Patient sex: M
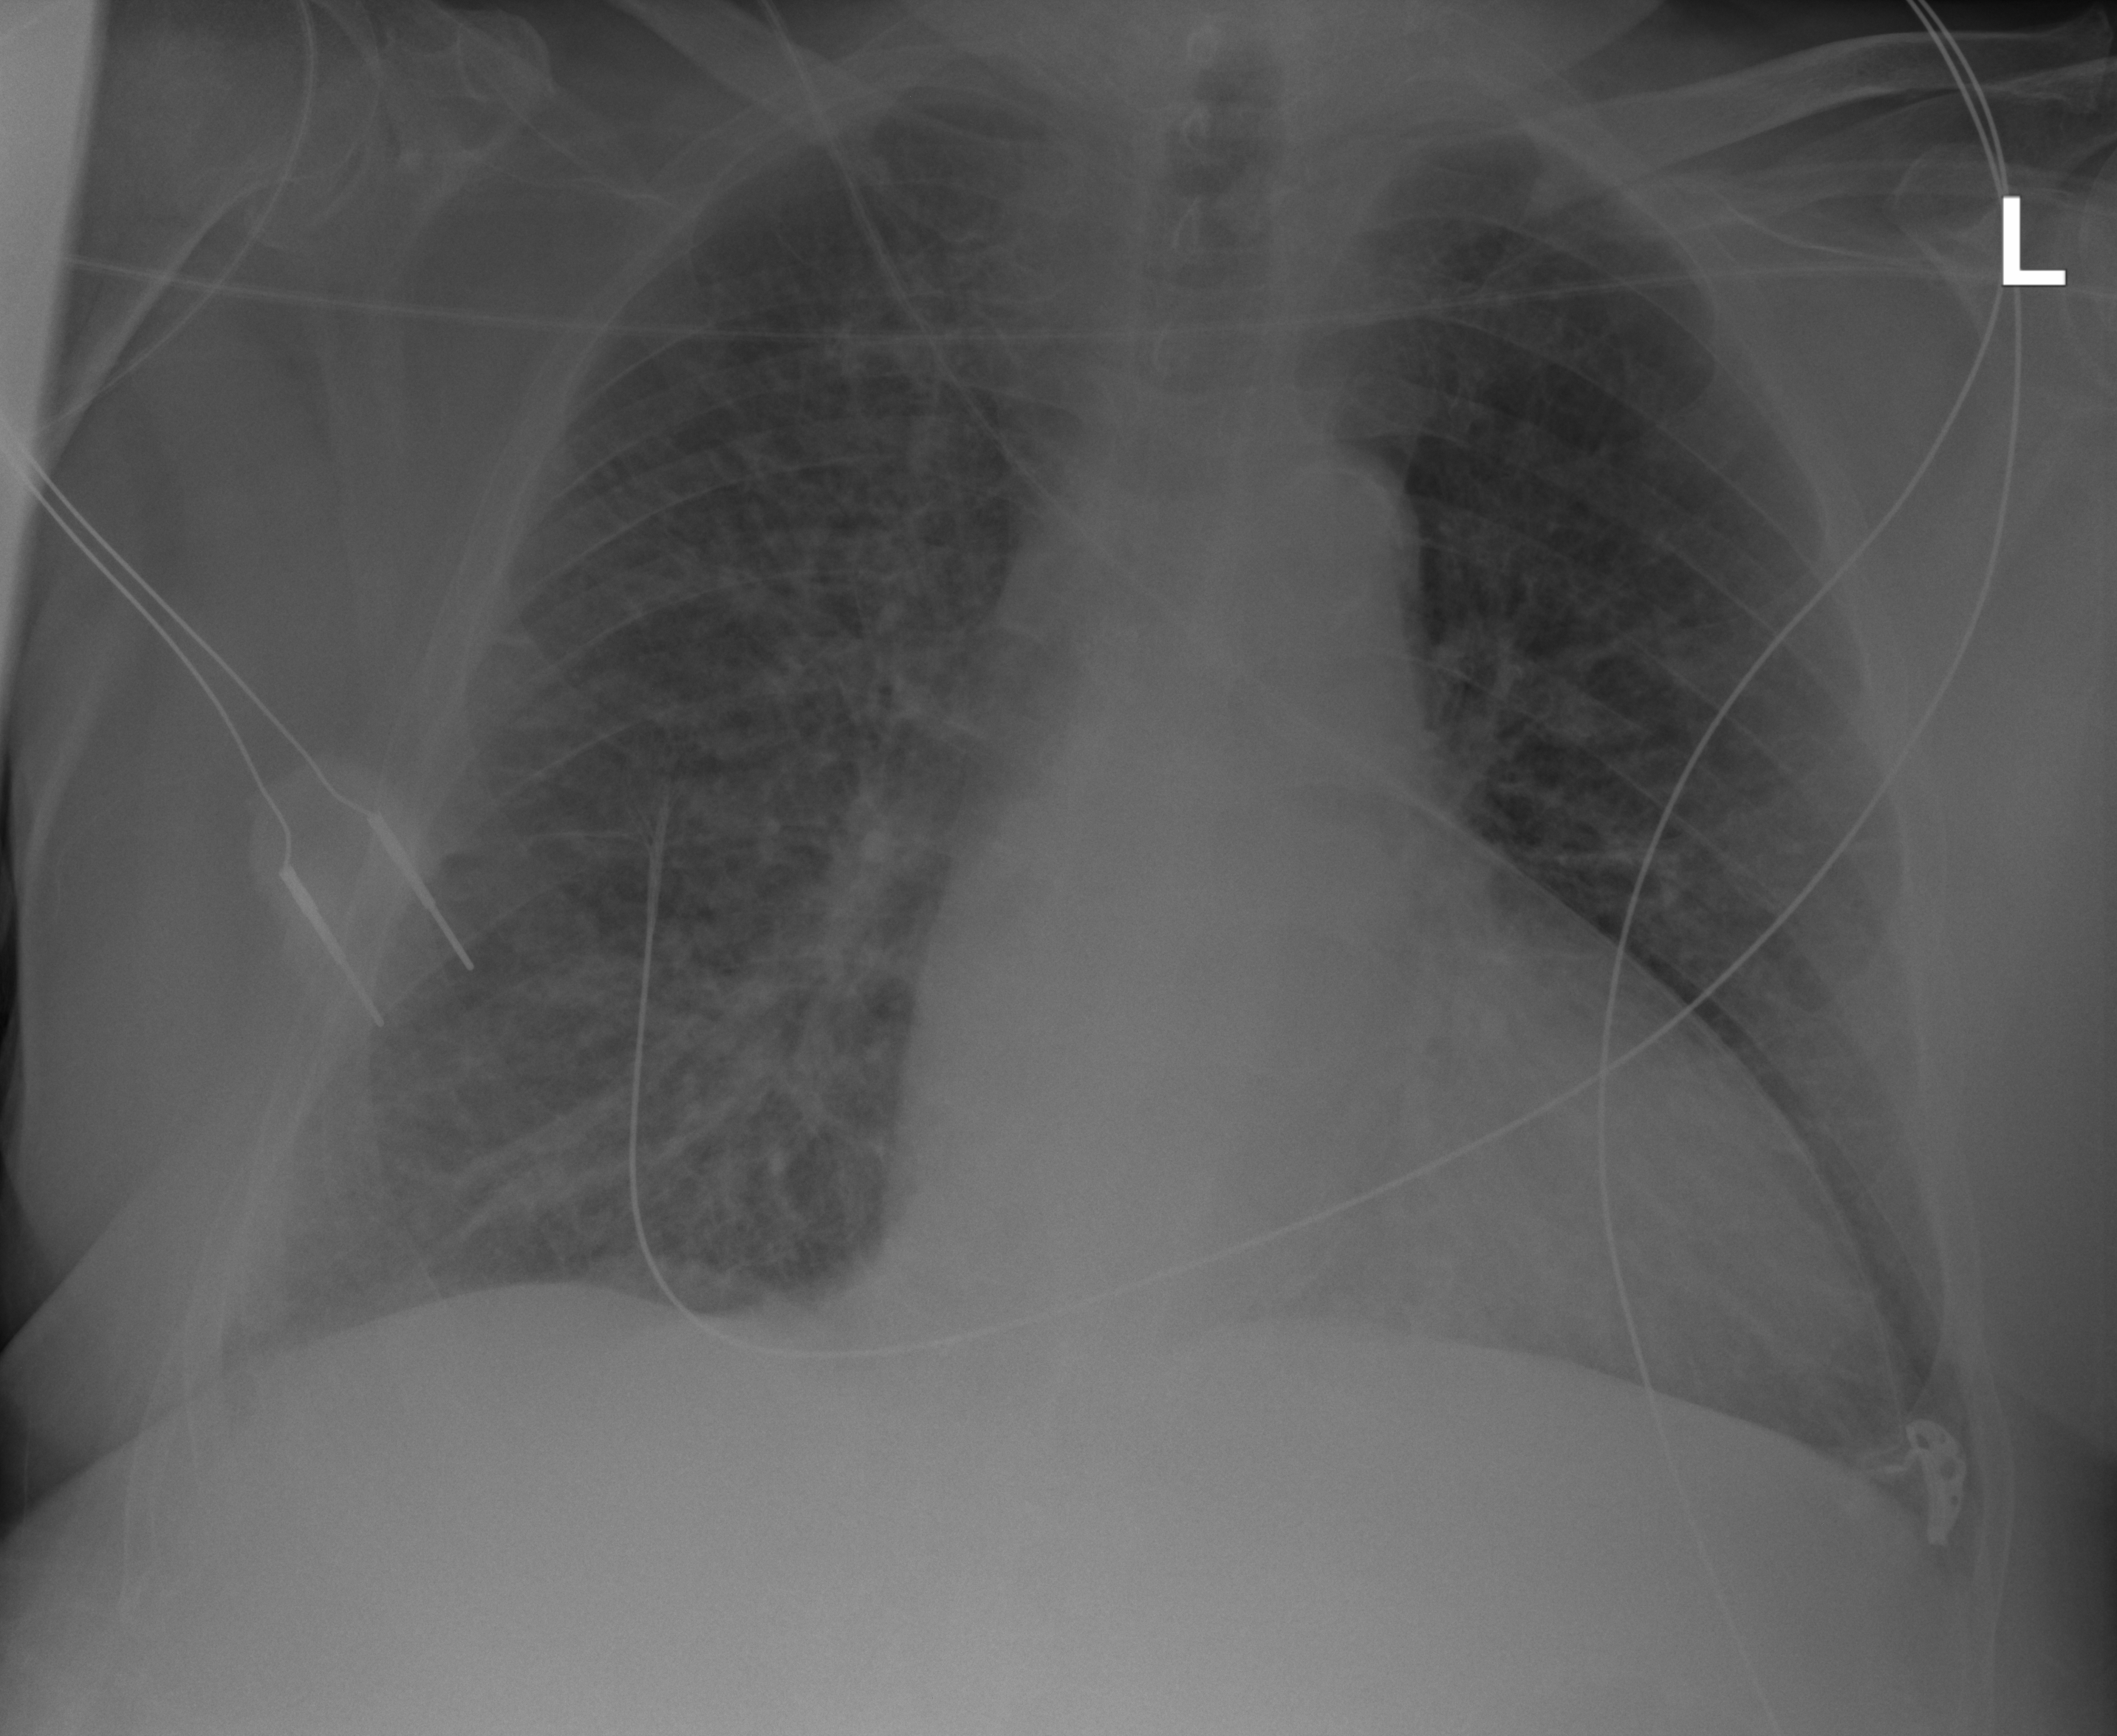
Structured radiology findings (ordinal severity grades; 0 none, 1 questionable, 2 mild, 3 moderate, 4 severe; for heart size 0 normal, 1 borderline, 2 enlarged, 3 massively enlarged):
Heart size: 2
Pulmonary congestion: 2
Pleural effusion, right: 0
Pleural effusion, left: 0
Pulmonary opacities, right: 1
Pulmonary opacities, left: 1
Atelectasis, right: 0
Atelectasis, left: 0